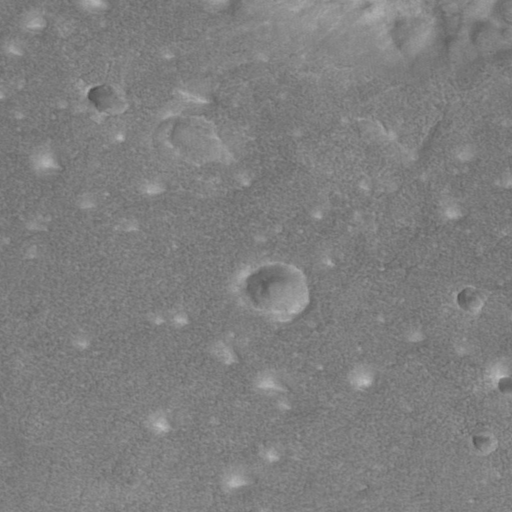
Objects detected: cone, cone